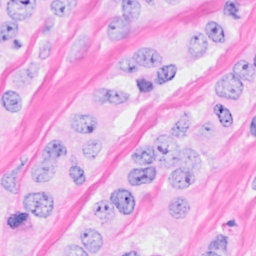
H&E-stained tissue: Breast